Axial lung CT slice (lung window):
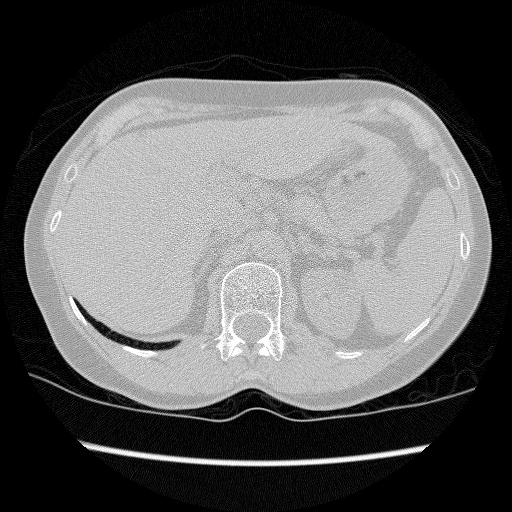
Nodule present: no